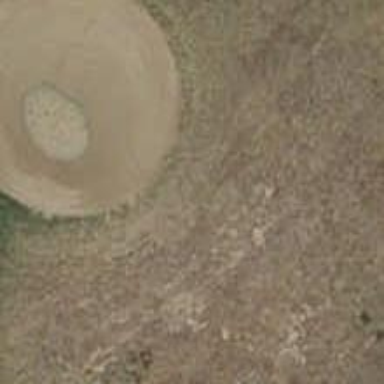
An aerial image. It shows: Sand bunker on golf course.